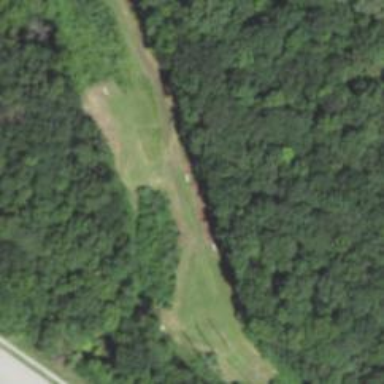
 which is leisure land designated for disc golf."